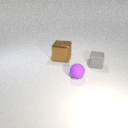
large brown metal cube behind small gray rubber cube